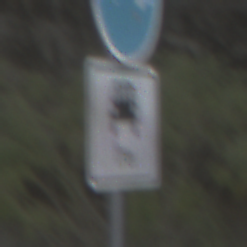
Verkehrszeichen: MehrfachbesetzePersonenkraftwagenFrei
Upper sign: Busssonderstreifen
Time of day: Midday
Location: Outdoor (Suburban)
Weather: Overcast
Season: NotSpecified
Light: Natural